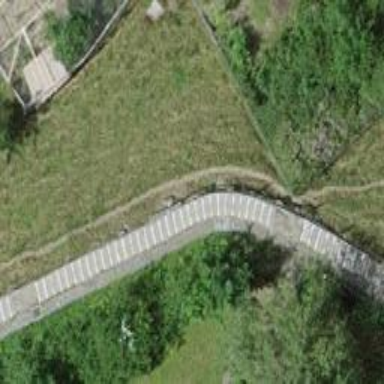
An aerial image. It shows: Concrete steps with sett surface ramp.